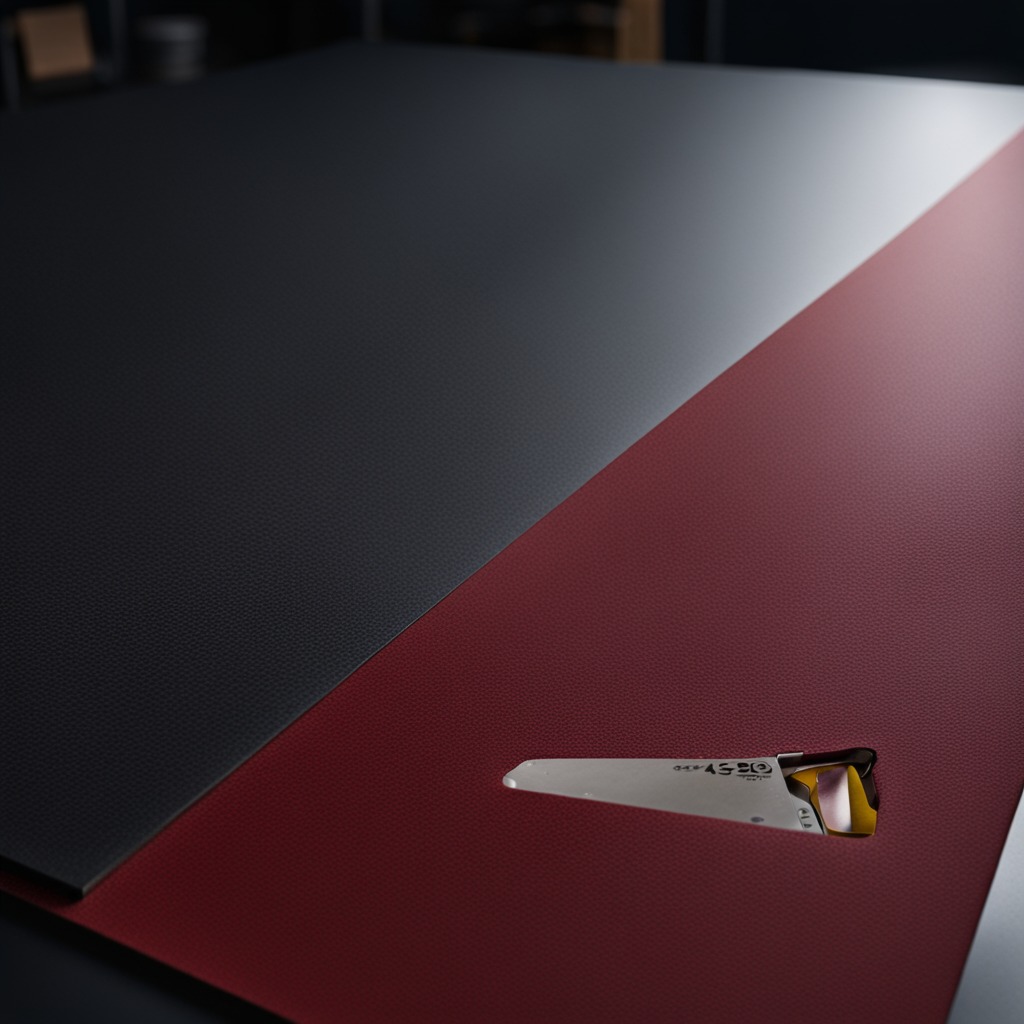
A metal saw lies on the clean granite tabletop.